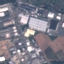
Label: Industrial